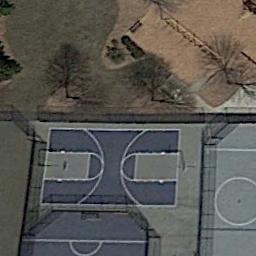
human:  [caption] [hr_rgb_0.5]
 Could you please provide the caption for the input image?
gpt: There is a basketball court on the open place .

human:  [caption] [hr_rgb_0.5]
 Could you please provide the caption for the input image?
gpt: A basketball court on the lawn and some sport areas beside .

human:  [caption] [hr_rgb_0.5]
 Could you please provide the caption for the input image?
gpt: There are several trees beside the basketball court built in the sports field, Opposite is the lawn and bare sand .

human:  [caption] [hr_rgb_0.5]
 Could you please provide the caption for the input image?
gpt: There is a blue basketball court in the lower left corner .

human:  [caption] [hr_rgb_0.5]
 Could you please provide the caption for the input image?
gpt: A vacant lot is beside the basketball court .